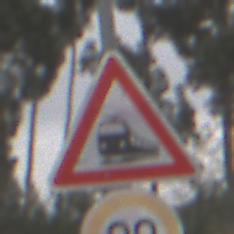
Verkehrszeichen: Bahnuebergang
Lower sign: Geschwindigkeit90
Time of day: MorningAfternoon
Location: Outdoor (Nature)
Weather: Overcast
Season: NotSpecified
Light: Natural